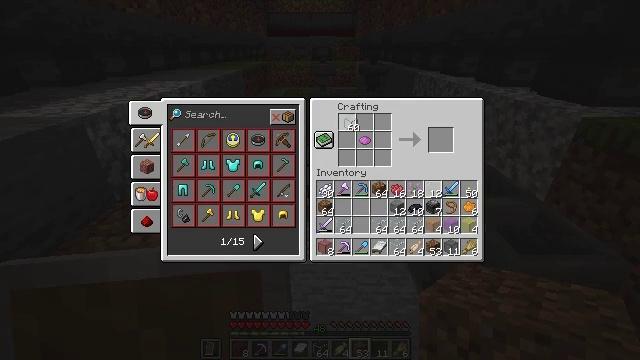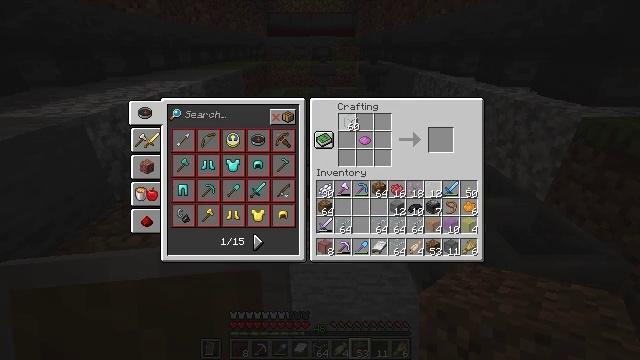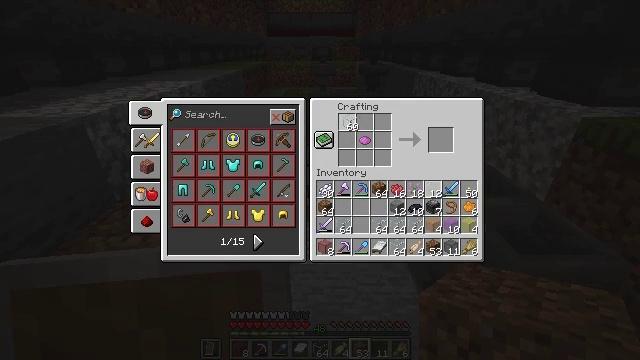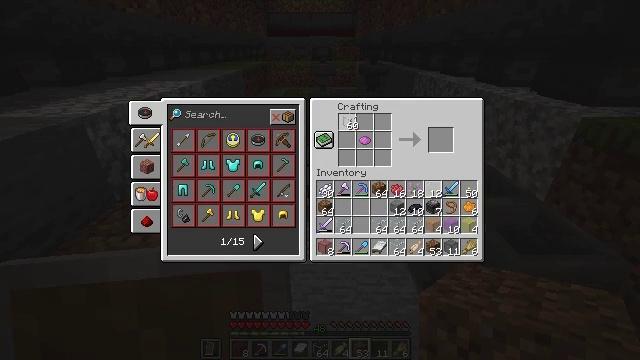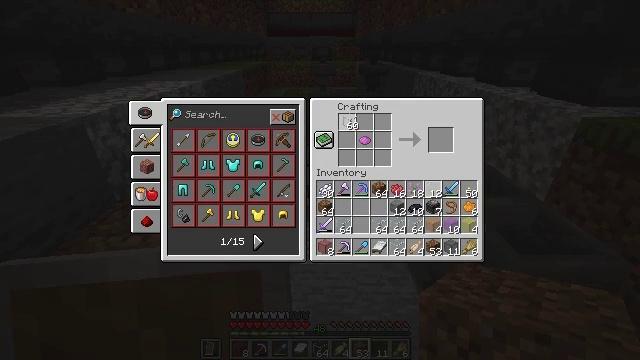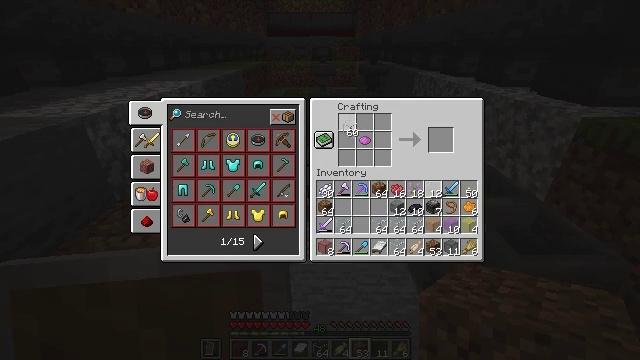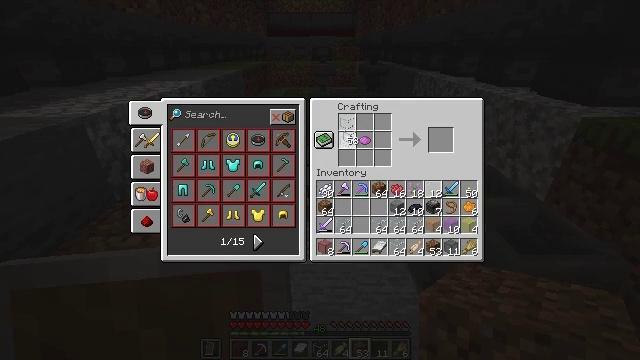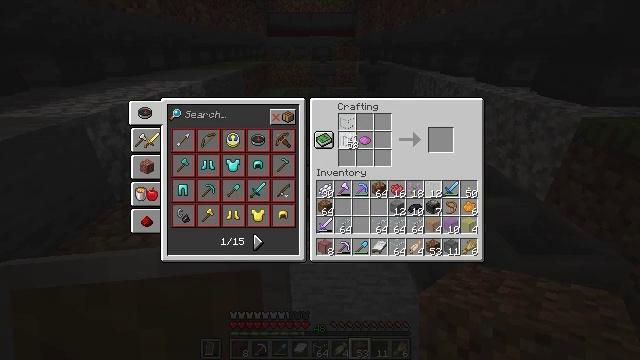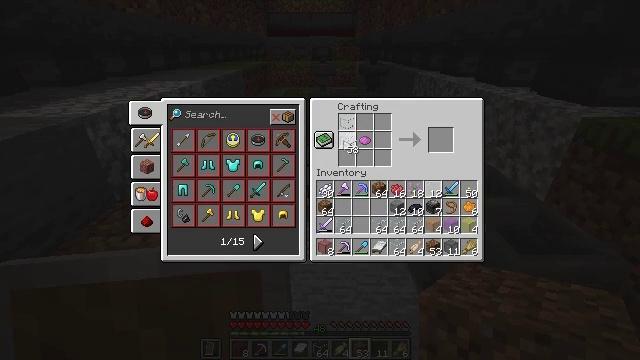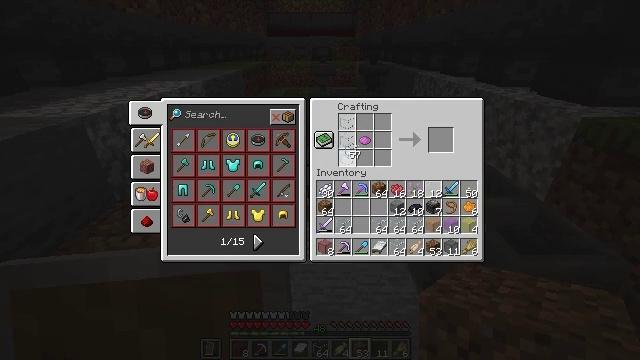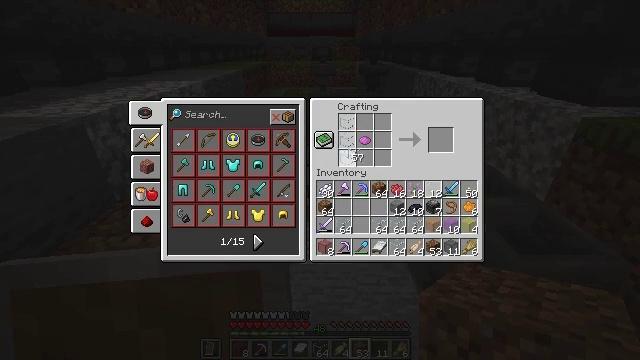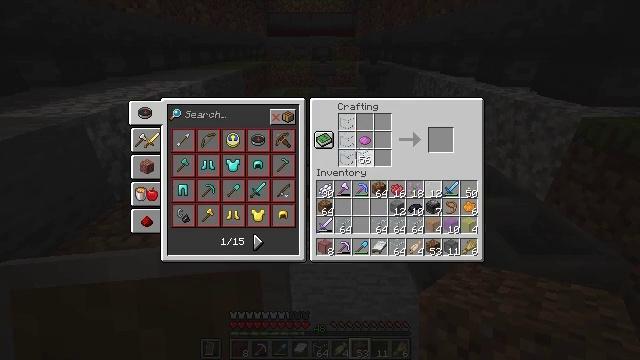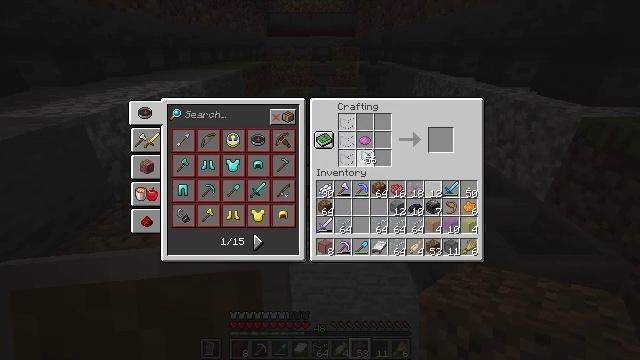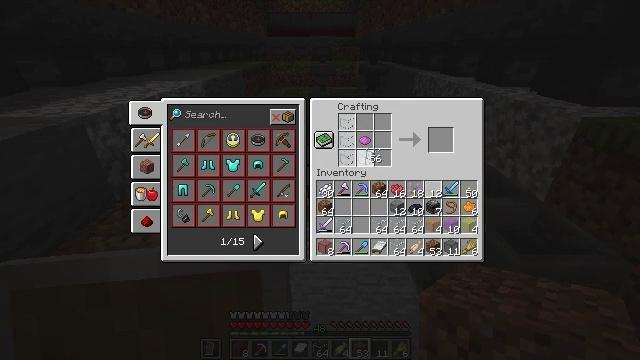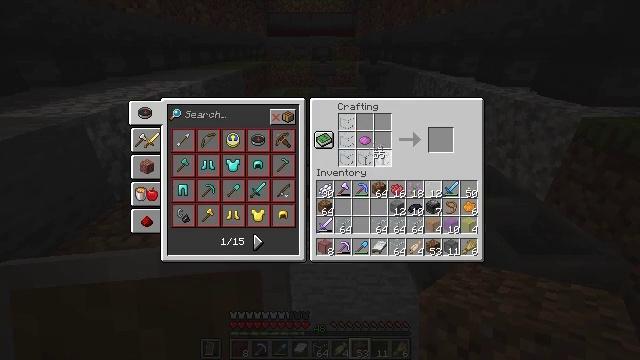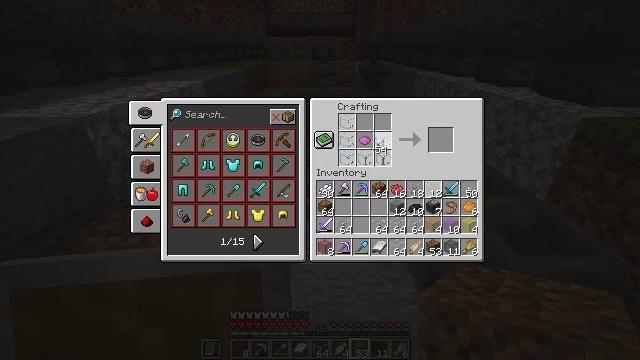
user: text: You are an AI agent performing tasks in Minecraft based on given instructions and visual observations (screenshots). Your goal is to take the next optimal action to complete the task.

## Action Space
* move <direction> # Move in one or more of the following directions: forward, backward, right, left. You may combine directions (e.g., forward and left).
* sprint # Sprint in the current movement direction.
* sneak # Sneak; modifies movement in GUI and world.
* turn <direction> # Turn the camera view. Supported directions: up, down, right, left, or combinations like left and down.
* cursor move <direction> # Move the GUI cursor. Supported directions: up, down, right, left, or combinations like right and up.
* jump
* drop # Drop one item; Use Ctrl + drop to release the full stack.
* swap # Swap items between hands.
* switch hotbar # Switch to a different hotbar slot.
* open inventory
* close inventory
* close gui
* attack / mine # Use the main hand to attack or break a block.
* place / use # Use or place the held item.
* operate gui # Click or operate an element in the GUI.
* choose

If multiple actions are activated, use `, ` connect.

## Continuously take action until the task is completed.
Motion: motion action
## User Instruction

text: Combine glass and magenta dye to create magenta stained glass.
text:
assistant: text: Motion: no_op
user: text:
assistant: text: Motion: no_op
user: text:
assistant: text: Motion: choose
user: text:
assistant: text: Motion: choose
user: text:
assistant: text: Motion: cursor move down, choose
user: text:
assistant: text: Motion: cursor move down, choose
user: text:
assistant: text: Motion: choose
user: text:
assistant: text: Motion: choose
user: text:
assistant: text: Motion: choose
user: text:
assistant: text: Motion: choose
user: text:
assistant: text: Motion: cursor move right, choose
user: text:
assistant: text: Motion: choose
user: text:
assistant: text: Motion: choose
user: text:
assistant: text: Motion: choose
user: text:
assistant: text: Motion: choose
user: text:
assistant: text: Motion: cursor move up, choose
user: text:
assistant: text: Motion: cursor move up, choose
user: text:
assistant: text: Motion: choose
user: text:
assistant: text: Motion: choose
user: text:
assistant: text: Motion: choose
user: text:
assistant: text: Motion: choose
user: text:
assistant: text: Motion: choose
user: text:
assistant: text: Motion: choose
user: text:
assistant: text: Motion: cursor move down
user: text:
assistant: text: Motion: cursor move down
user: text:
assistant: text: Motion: cursor move down
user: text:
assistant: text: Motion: no_op
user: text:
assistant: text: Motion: no_op
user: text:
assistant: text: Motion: no_op
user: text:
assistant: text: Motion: no_op